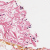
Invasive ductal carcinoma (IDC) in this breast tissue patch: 0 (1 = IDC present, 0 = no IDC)